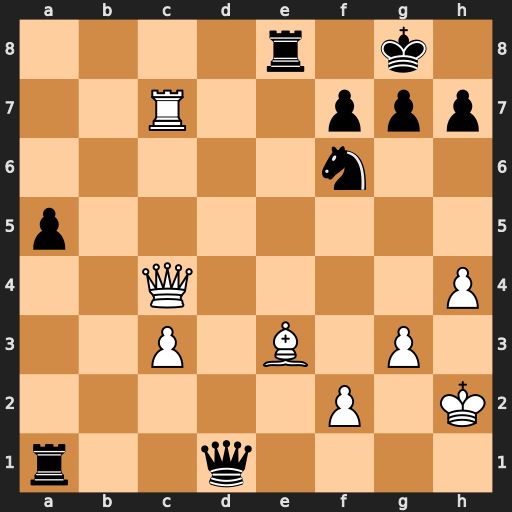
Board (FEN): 4r1k1/2R2ppp/5n2/p7/2Q4P/2P1B1P1/5P1K/r2q4
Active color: w
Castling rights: -
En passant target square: -
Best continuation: Qxf7+ Kh8 Qxg7#